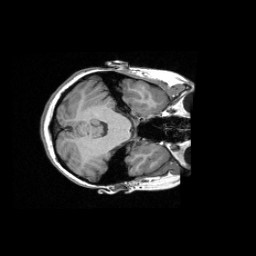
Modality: T1w
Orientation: axial
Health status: healthy
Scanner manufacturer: siemens
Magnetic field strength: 3 T
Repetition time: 2.3 s
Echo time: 0.00285 s